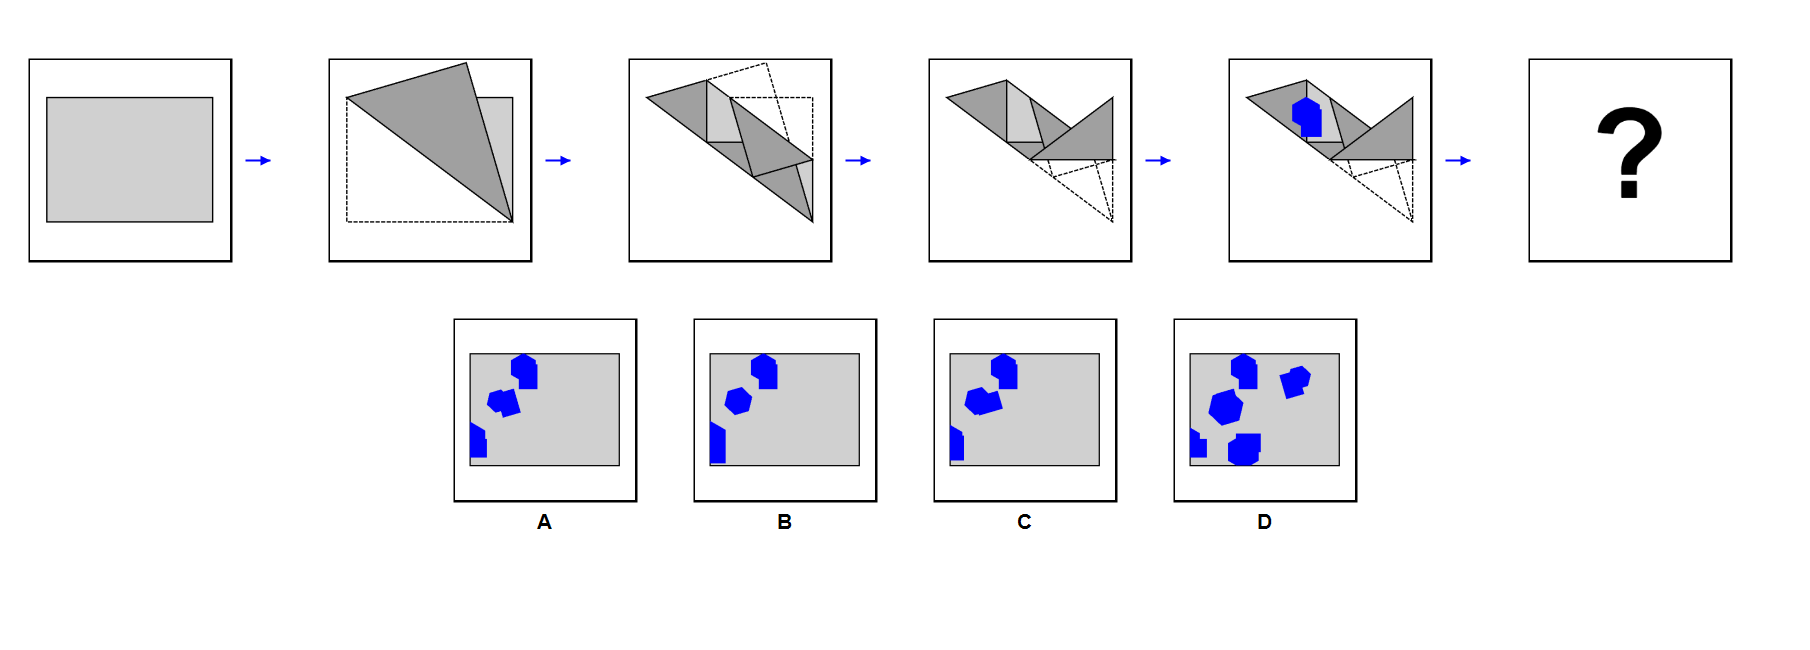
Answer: C